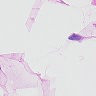
Metastatic tissue present: no